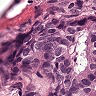
Metastatic tissue present: yes